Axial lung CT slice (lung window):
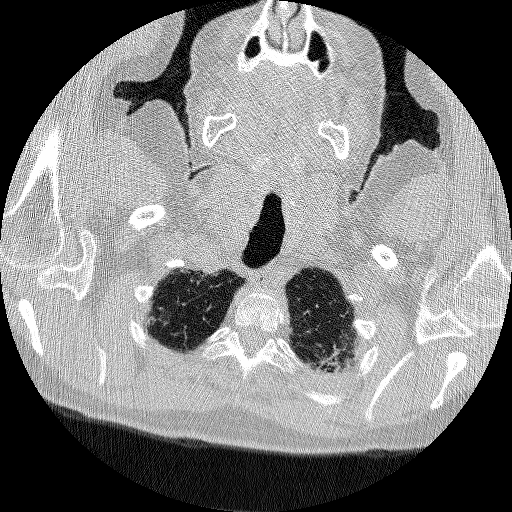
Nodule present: no